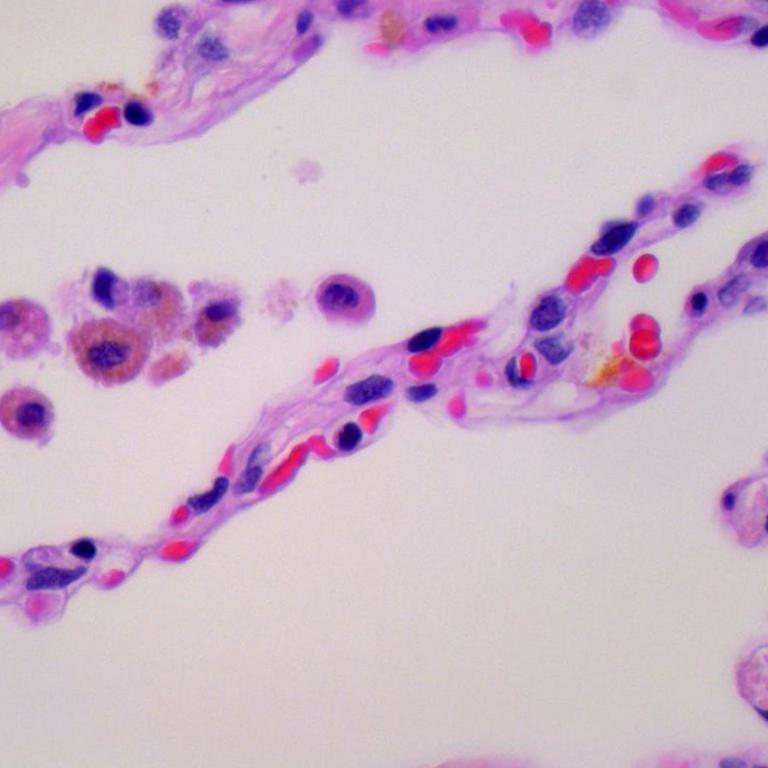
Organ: lung
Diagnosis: benign